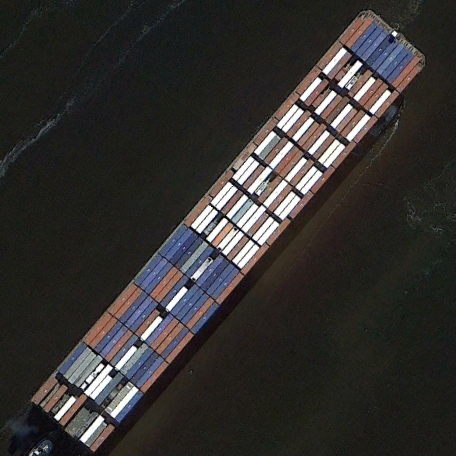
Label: Container_ship